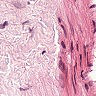
Metastatic tissue present: no